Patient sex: M
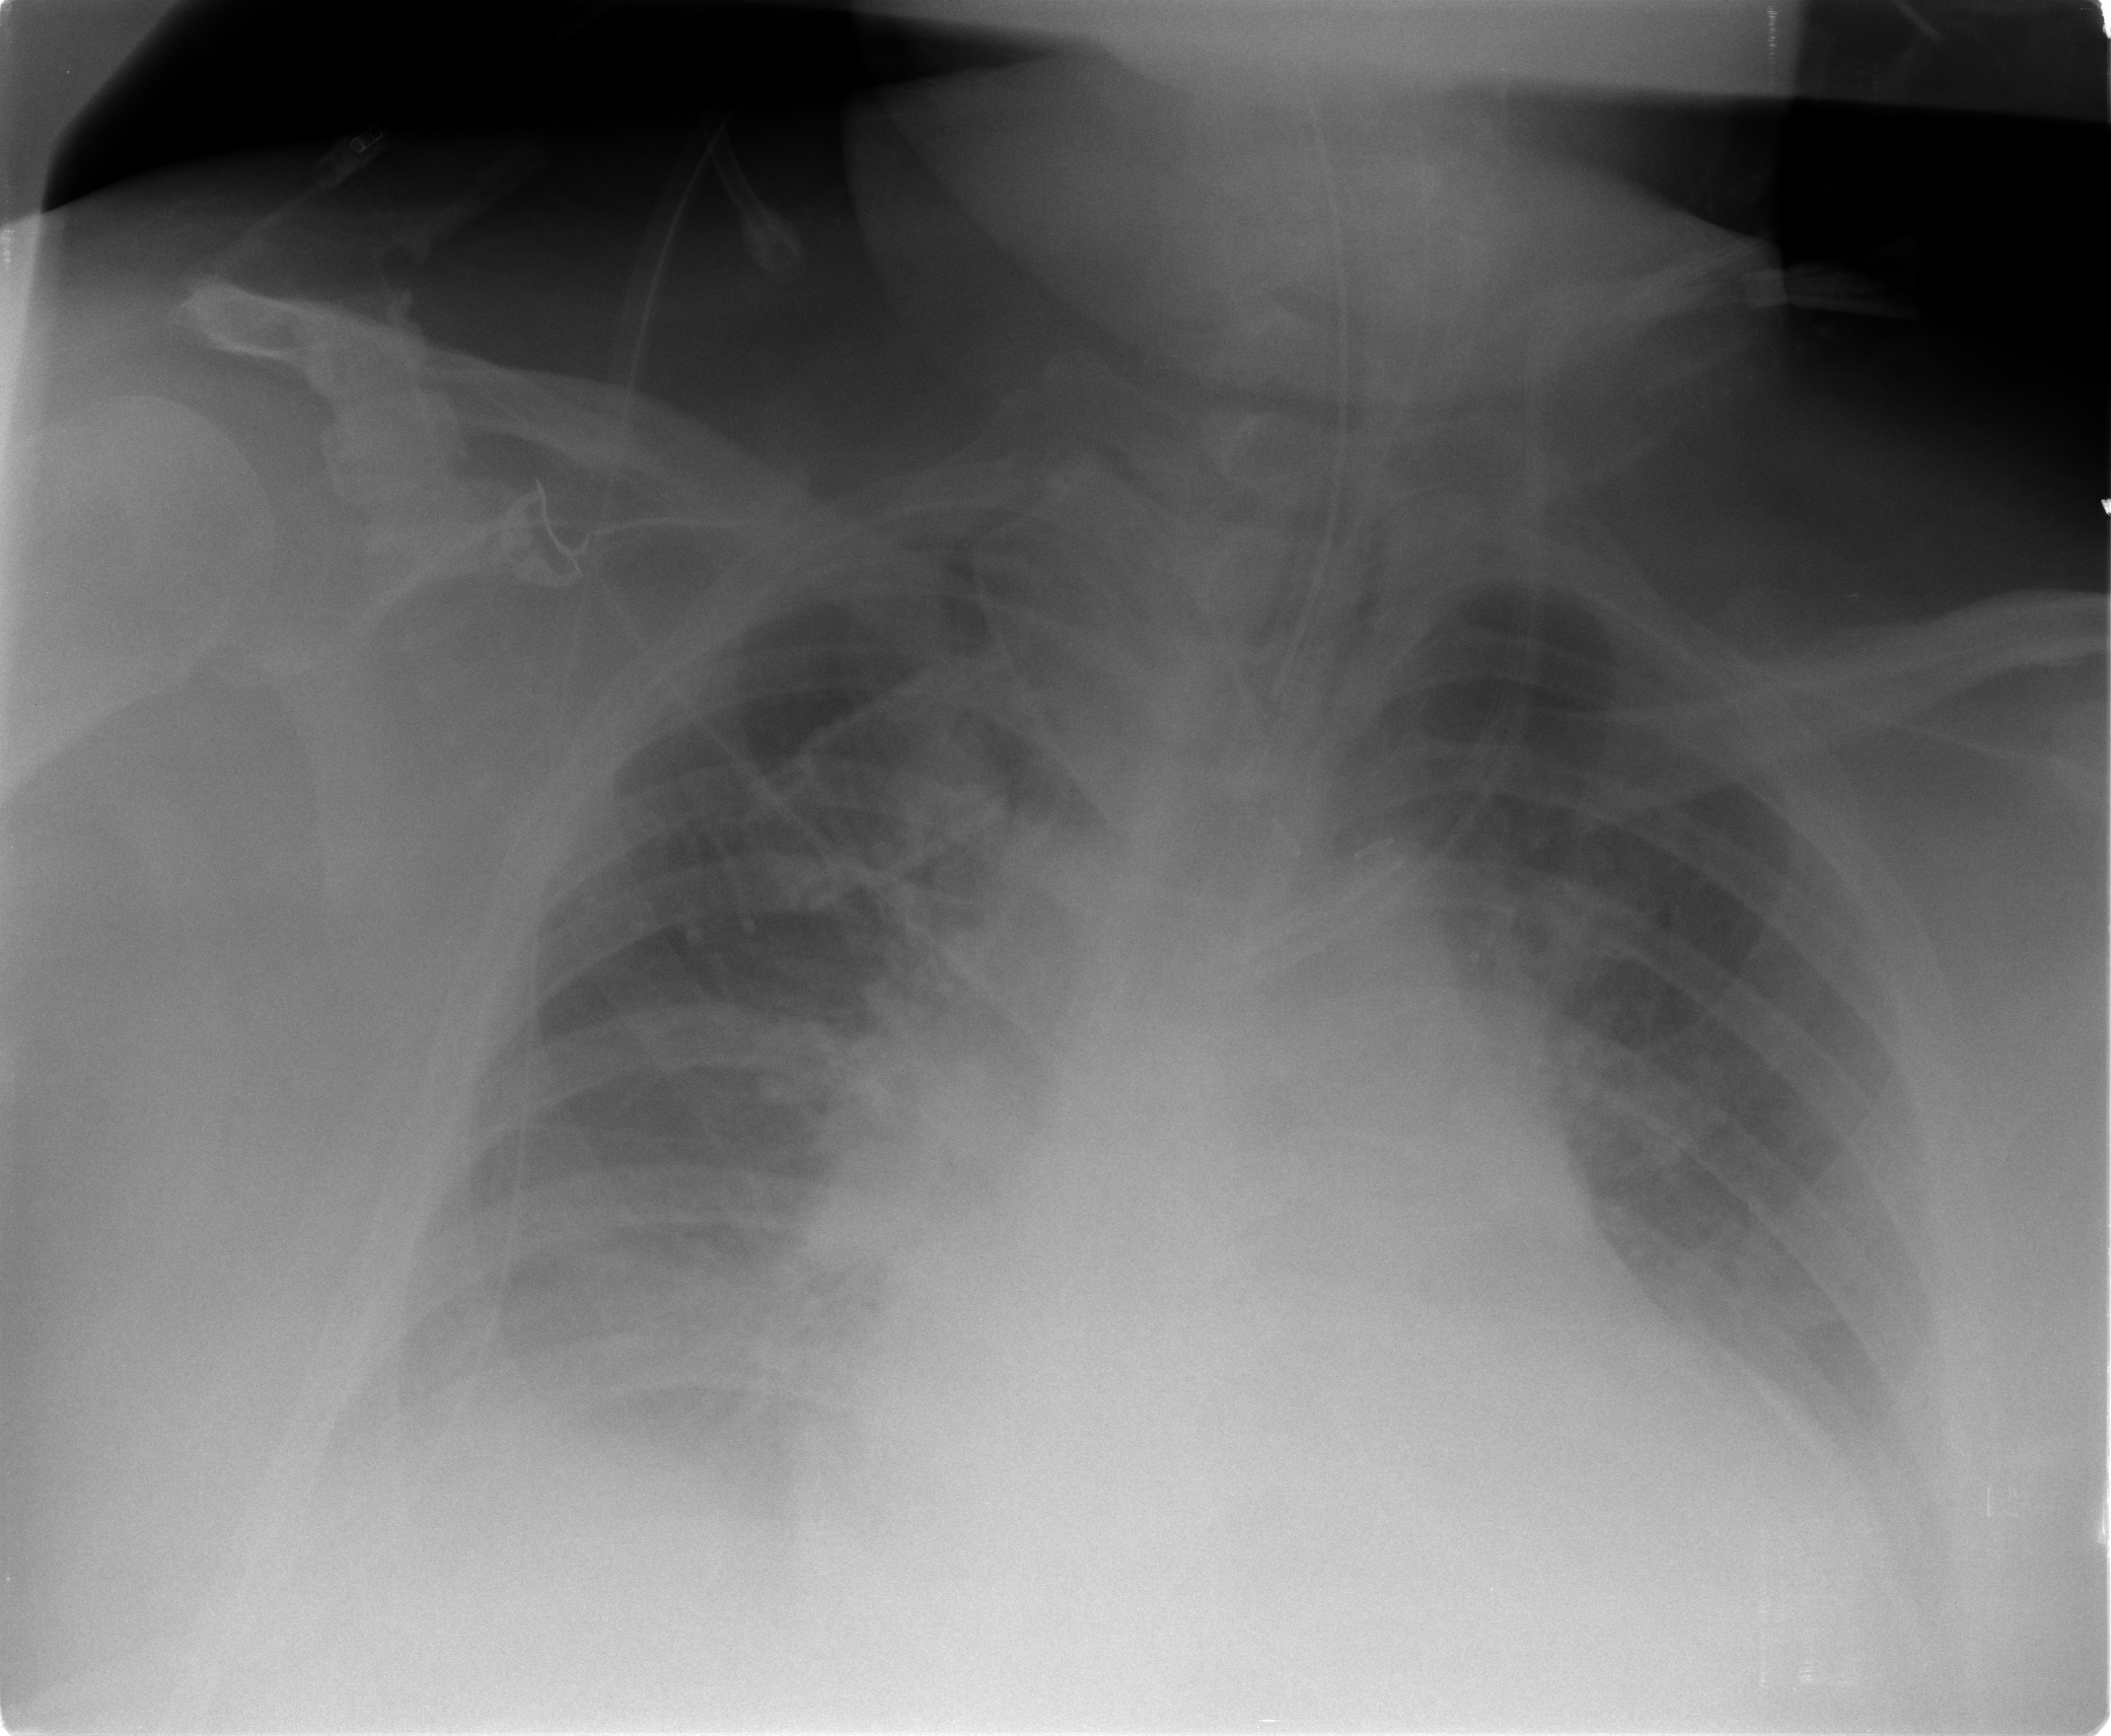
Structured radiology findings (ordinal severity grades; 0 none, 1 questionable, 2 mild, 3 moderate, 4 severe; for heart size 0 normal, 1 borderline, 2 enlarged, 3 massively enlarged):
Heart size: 2
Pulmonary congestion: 2
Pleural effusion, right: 3
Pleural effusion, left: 2
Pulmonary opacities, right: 0
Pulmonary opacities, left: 0
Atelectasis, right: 3
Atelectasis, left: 2